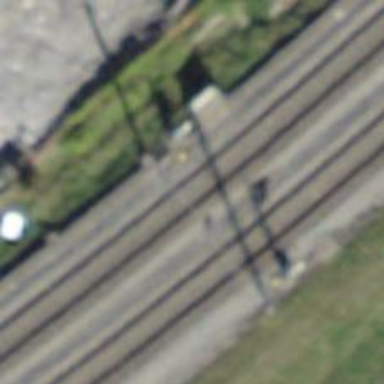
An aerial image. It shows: Railway signal.